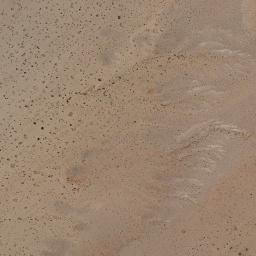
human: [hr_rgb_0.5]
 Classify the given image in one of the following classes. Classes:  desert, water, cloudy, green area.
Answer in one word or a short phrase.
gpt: desert